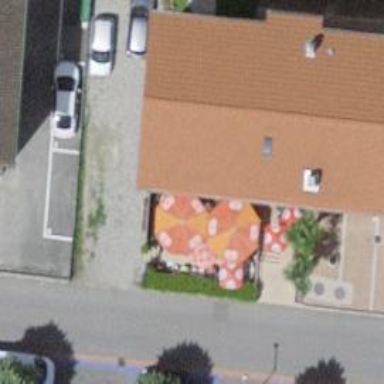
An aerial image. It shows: Bar.